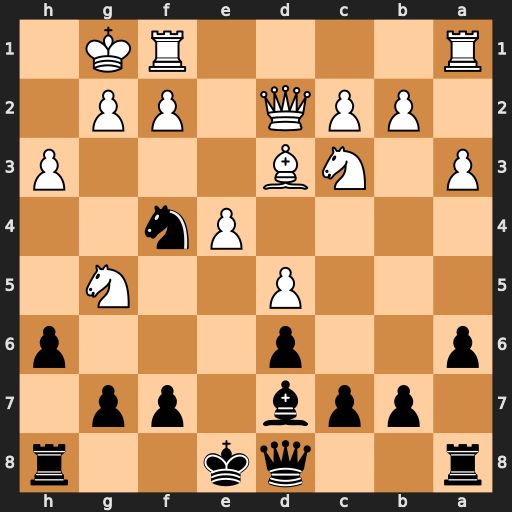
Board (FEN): r2qk2r/1ppb1pp1/p2p3p/3P2N1/4Pn2/P1NB3P/1PPQ1PP1/R4RK1
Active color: b
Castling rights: kq
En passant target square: -
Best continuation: Qxg5 Qxf4 Qxf4